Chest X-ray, AP view. Patient: 58 years old, sex M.
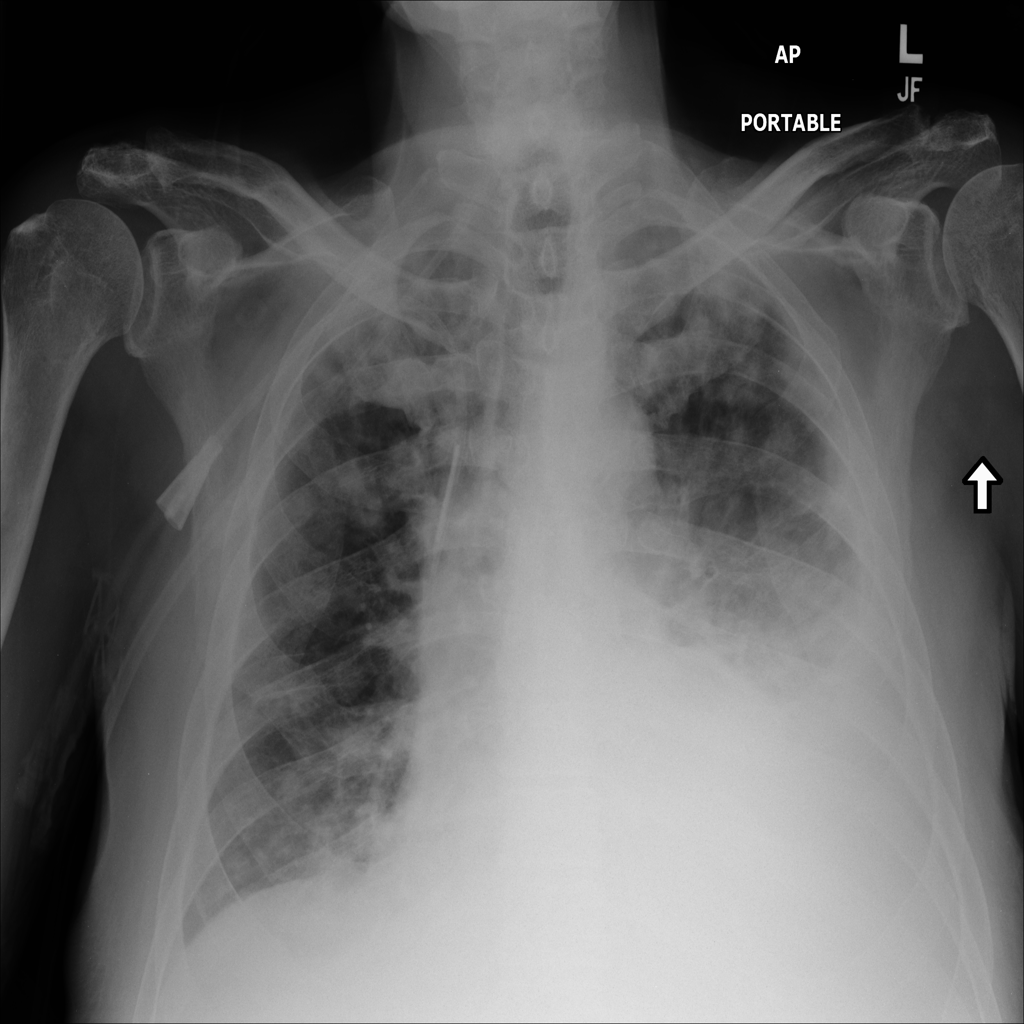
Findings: Effusion, Nodule